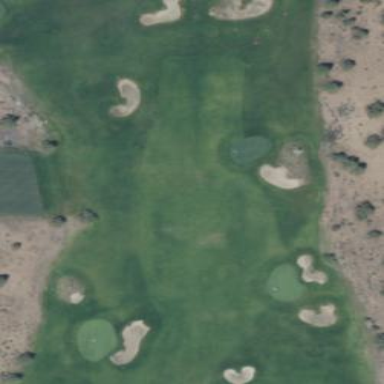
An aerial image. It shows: Grassy area designated as driving range for golf.